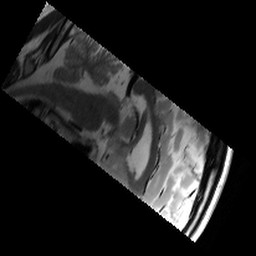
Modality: T2w
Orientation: sagittal
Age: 22
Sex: male
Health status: healthy
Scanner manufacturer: siemens
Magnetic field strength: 3 T
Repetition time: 6 s
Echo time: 0.064 s